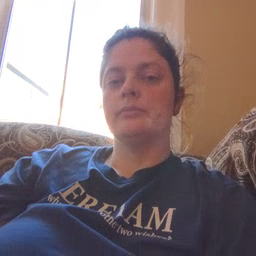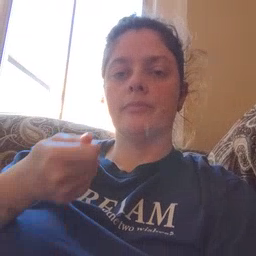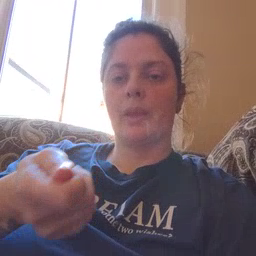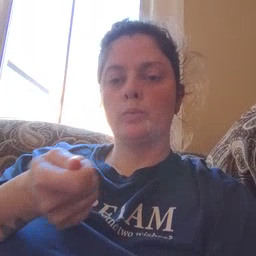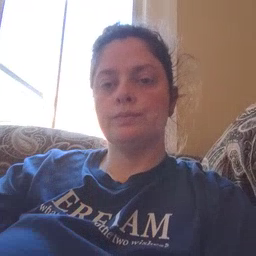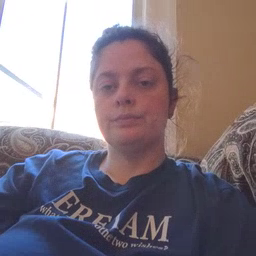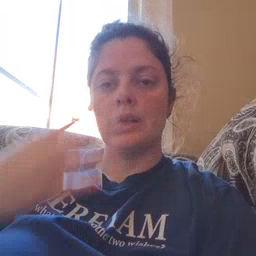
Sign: vacuum